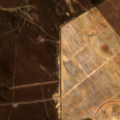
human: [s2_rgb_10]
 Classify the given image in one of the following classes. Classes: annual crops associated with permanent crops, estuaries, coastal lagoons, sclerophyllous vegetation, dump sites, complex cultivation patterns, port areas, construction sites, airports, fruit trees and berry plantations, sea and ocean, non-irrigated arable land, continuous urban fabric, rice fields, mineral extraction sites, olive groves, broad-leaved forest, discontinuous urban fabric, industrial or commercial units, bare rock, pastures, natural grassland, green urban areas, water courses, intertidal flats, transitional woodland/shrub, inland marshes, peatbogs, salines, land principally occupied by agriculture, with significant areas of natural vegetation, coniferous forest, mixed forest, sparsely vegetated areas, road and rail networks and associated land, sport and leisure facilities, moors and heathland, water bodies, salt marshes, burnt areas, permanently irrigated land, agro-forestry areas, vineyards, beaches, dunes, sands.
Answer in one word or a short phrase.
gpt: non-irrigated arable land, permanently irrigated land, pastures, transitional woodland/shrub